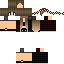
A female human skin with medium skin, wearing brown long hair dressed in a blue hoodie and black pants, featuring a closed mouth.